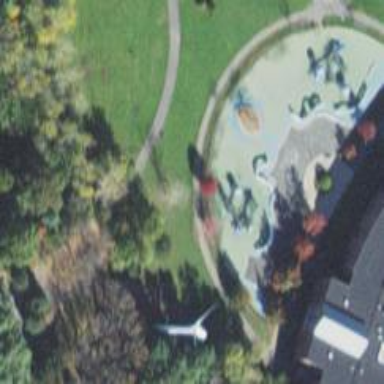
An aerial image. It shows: Playground area for leisure land.